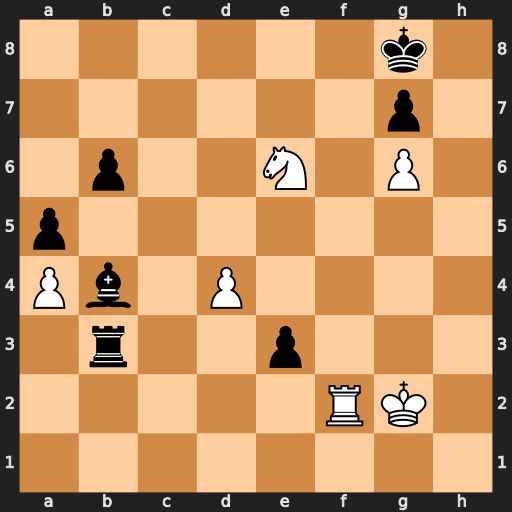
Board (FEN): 6k1/6p1/1p2N1P1/p7/Pb1P4/1r2p3/5RK1/8
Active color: w
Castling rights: -
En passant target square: -
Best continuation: Rc2 Rc3 Rxc3 Bxc3 Kf3 b5 axb5